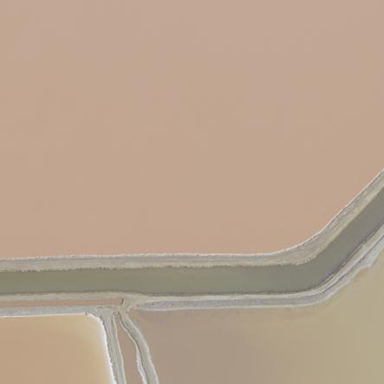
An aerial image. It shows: Salt pond.